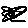
Label: hexagon